Field crop: maize
Growth stage: 2
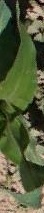
Species: maize